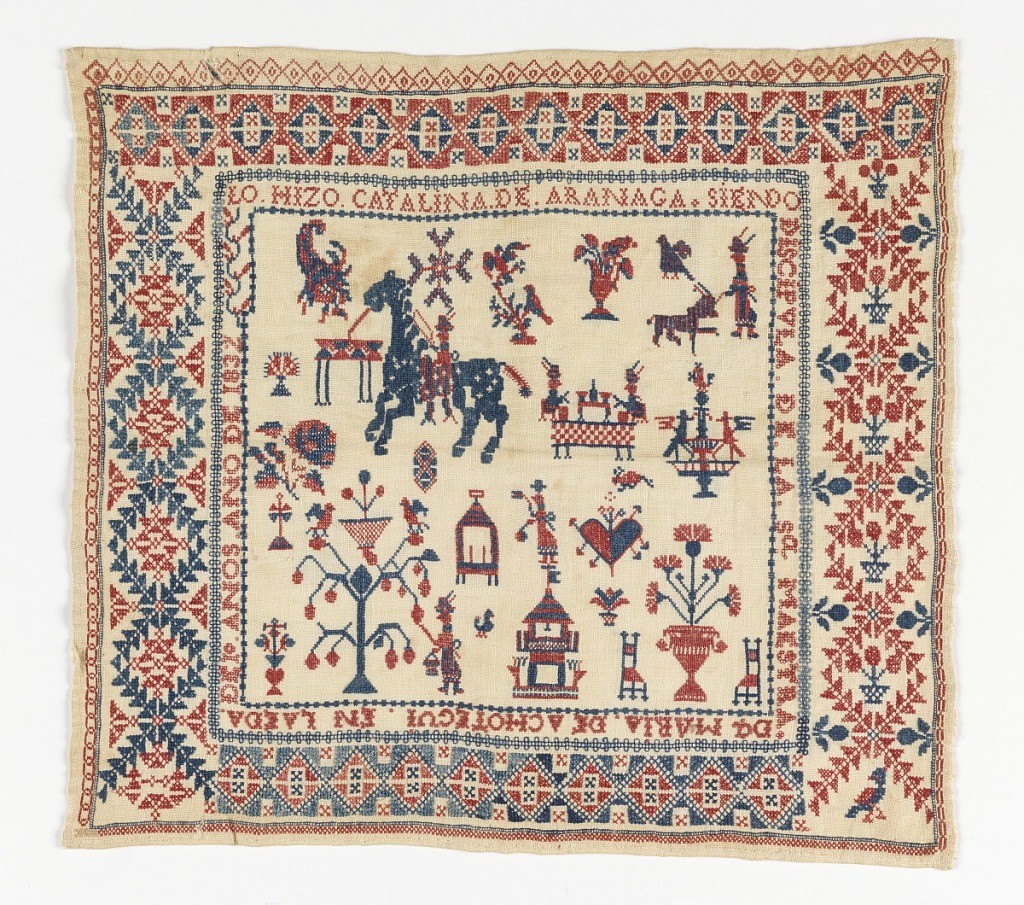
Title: Sampler
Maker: Catalina de Aranaga
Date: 1832
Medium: cotton embroidery on linen foundation Technique: embroidered using cross, foursided, and running stitches
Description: Small sampler with central square filled with embroidered objects i.e. rider on horseback, man walking a dog, floral forms with birds, man picking fruit, two men fishing, a fountain, small building, and a heart surrounded by a band of writing: "LO. HIZO. CATALINA. DE. ARANAGA. SIENDO DICIPOLA. DE. LA. SA MAESTRA DA MARIA. DE ACHOTEQUI. EN LA EDA DE 10  ANOS ANO DE 1832."

Translation: "Made by Catalina de Aranaga under the instruction of her teacher Senora Maria de Achotequi. Aged 10 years. In the Year of 1832."

Surrounded by wide borders - two of which are the same but the colors are reversed.  All embroidered in red and blue on white background.  Except for very narrow borders and some writing, all executed in cross stitch.